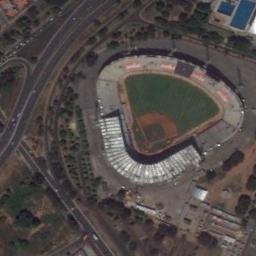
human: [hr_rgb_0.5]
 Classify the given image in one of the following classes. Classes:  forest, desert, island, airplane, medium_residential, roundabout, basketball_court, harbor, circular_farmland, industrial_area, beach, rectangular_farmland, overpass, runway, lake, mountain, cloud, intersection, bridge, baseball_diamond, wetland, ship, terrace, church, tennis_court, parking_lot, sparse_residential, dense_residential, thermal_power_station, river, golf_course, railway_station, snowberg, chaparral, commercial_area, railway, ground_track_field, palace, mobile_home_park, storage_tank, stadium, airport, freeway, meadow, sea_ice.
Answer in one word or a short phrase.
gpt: stadium